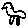
Label: bird